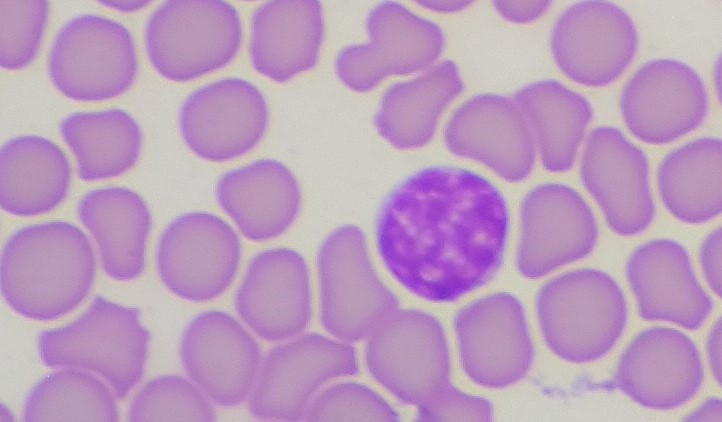
White blood cell type: Lymphocyte